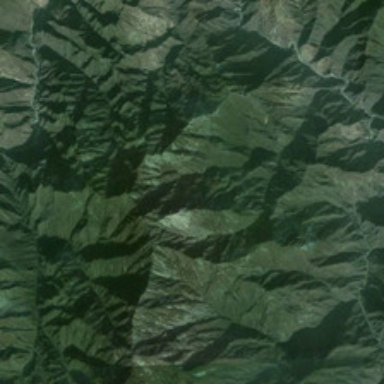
There are roads in the mountain  winding and twisting .